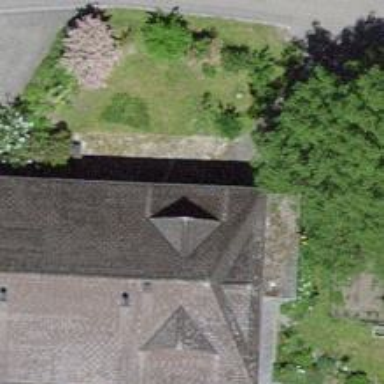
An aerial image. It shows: Hipped roof semi-detached house.